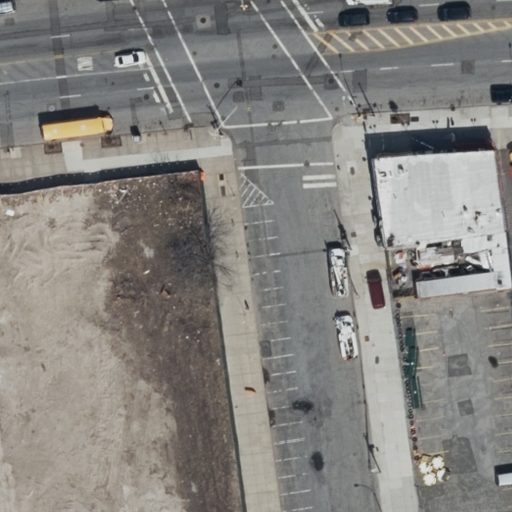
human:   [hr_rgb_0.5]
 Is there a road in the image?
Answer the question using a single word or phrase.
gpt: yes

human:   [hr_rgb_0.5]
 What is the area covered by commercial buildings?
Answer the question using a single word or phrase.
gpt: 0m2

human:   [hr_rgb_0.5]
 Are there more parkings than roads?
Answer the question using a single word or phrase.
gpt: no

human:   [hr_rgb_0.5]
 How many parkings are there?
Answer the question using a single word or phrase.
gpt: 1

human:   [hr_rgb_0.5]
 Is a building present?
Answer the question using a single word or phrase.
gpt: yes

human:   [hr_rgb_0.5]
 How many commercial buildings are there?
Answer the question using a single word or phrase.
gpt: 0

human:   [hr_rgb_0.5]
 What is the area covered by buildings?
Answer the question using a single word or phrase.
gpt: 492m2

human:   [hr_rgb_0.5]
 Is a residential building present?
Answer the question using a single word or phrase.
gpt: yes

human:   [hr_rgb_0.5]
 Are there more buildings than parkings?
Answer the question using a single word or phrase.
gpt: yes

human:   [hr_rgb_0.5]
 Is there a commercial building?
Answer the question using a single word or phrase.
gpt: no

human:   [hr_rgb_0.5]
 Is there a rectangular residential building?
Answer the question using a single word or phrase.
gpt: yes

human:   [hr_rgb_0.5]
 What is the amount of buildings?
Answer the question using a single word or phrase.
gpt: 2

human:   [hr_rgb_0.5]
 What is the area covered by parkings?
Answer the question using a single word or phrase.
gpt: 47m2

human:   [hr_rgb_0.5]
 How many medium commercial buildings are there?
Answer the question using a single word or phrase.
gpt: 0

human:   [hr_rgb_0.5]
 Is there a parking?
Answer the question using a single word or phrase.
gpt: yes

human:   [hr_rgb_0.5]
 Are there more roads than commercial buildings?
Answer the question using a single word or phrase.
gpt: yes

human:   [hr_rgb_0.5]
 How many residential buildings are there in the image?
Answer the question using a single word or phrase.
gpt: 2

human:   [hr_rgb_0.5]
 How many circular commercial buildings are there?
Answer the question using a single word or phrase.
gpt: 0

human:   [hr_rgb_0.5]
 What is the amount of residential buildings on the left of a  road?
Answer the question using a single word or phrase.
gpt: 0

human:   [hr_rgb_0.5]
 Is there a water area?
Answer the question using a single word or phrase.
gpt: no

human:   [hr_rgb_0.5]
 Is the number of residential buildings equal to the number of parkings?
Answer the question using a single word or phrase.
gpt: no

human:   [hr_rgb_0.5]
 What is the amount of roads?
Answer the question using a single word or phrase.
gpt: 6

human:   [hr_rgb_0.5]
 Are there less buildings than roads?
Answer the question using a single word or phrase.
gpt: yes

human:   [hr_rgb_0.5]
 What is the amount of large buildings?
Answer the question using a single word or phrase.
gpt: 0

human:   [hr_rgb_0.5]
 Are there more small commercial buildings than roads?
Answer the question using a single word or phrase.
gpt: no

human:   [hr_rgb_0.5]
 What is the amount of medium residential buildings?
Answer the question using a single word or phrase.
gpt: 2

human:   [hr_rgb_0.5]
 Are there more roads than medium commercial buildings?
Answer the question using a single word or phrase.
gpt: yes

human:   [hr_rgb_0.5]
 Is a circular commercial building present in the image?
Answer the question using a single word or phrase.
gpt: no

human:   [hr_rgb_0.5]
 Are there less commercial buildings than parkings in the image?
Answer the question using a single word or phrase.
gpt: yes

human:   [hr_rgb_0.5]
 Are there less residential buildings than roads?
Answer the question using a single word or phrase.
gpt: yes

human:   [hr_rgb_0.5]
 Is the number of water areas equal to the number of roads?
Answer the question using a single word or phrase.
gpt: no

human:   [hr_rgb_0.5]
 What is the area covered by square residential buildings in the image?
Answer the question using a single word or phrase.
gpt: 0m2

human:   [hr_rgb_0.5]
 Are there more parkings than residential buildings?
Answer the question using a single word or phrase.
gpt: no

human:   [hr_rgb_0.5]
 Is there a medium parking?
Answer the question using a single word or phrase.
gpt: no

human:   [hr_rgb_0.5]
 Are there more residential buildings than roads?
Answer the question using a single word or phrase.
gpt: no

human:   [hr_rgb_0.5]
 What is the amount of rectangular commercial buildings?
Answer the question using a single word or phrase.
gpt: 0

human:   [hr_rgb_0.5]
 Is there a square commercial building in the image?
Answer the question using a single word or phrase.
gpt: no

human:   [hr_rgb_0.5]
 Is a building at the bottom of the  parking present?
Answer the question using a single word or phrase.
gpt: no

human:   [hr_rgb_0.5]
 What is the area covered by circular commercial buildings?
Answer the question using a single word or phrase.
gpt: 0m2

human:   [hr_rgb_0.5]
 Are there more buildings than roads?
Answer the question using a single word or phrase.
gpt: no

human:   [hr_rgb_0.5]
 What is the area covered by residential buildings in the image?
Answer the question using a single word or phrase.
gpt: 492m2

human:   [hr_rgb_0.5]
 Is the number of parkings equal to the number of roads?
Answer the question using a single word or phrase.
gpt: no

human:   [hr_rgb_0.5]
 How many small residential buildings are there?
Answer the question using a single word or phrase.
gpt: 0

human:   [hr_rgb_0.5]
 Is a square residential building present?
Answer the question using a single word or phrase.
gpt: no

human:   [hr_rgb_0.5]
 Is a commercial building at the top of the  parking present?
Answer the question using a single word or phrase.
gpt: no

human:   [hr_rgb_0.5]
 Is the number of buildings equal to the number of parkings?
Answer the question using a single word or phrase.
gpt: no

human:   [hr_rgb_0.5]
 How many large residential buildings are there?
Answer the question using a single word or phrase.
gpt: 0

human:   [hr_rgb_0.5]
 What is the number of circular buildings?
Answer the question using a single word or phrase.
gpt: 0

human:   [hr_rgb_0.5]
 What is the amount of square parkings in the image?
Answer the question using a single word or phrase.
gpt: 0

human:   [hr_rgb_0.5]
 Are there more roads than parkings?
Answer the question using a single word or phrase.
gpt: yes

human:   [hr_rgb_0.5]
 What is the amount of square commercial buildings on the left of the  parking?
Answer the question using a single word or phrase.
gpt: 0

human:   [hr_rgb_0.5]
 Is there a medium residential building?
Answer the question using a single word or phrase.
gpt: yes

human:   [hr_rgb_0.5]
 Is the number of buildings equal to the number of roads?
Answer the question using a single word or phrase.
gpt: no

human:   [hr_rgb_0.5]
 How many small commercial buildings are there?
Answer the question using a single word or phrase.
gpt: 0

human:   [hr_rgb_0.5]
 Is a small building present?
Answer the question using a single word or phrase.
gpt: no

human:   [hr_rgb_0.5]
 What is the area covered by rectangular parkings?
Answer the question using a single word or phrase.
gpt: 47m2

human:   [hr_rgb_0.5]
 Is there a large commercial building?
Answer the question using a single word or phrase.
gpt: no

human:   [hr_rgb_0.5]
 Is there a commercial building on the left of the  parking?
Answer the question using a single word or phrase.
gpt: no

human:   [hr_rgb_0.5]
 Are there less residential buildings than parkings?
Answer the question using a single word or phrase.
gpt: no

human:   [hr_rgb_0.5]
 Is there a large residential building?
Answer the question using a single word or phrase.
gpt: no

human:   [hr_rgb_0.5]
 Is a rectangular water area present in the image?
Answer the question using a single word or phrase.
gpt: no

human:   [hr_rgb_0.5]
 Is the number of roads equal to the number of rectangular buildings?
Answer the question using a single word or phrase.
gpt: no

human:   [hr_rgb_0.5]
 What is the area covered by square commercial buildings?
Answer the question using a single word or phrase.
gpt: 0m2

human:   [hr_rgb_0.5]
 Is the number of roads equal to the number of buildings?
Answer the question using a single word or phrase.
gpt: no